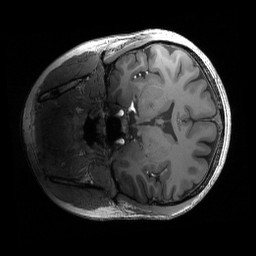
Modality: T1w
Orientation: coronal
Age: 24
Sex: female
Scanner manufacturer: siemens
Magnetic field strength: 6.98 T
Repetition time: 2.53 s
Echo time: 0.00176 s